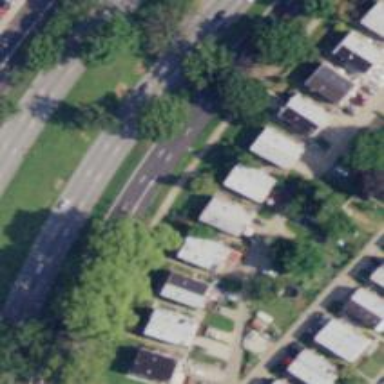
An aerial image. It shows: Alley classified as service road.